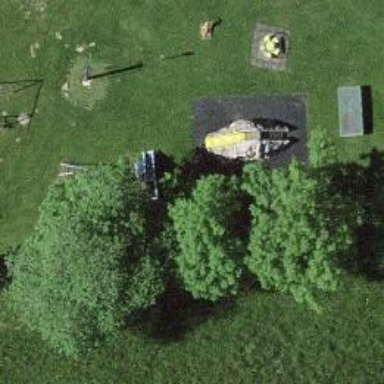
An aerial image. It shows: Playground with slide.